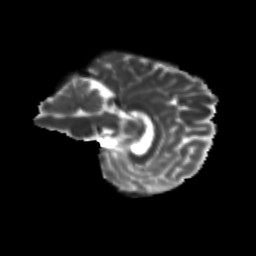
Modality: T2w
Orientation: sagittal
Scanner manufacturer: siemens
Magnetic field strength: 3 T
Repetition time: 9.2 s
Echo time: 0.084 s